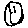
Label: smiley face